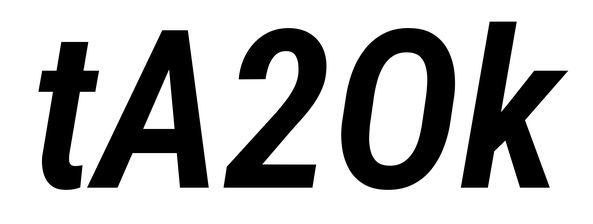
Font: Roboto-Italic_Condensed_SemiBold_Italic